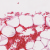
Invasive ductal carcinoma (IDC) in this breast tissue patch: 0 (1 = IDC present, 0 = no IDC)